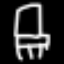
Label: chair